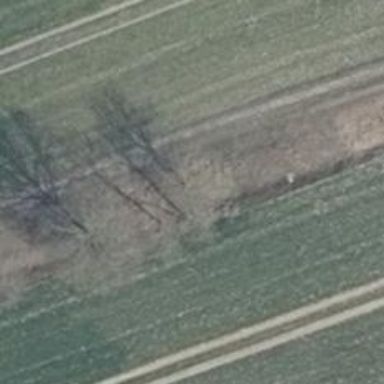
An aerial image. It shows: Row of trees in natural setting.